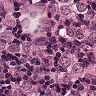
Metastatic tissue present: yes